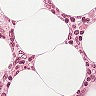
Metastatic tissue present: no